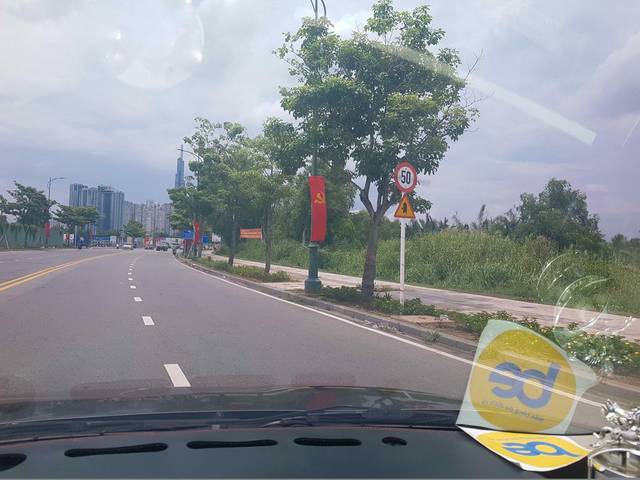
Region: Vietnam
Coordinates: 10.774, 106.717